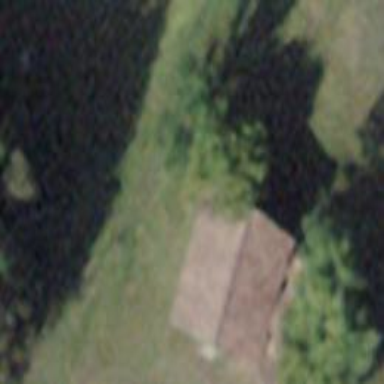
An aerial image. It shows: Barn.